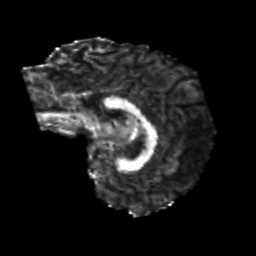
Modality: FA
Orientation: sagittal
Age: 23
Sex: female
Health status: healthy
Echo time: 0.074 s